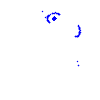
Particle: kaon